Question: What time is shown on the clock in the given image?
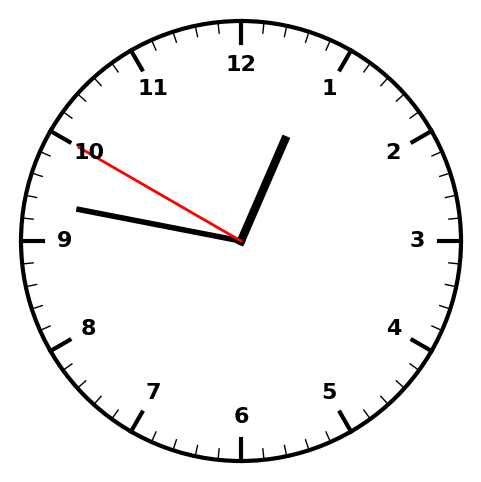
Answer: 12:46:50